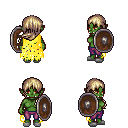
a pixel art fantasy rpg character, female body template, orc, green skin, yellow tattered cape, magenta pants, white blonde left-swept hairstyle, bracelets, white slippers, shield, four views (front, back, left, right), 2x2 character sprite sheet, small pixel art, hard edges, no anti-aliasing